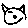
Label: cat